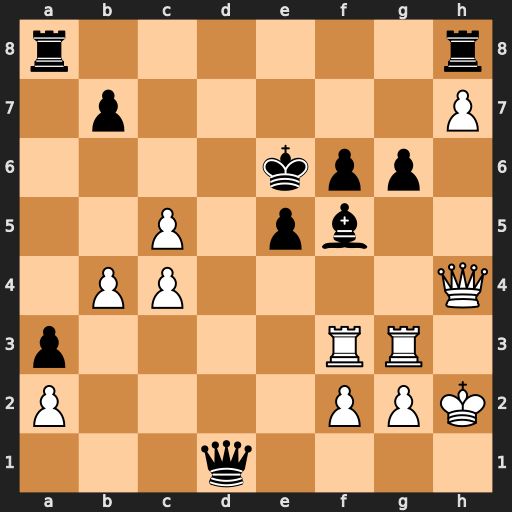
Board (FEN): r6r/1p5P/4kpp1/2P1pb2/1PP4Q/p4RR1/P4PPK/3q4
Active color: w
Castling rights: -
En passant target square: -
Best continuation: Rxg6 Rxh7 Qxh7 Bxg6 Qxg6